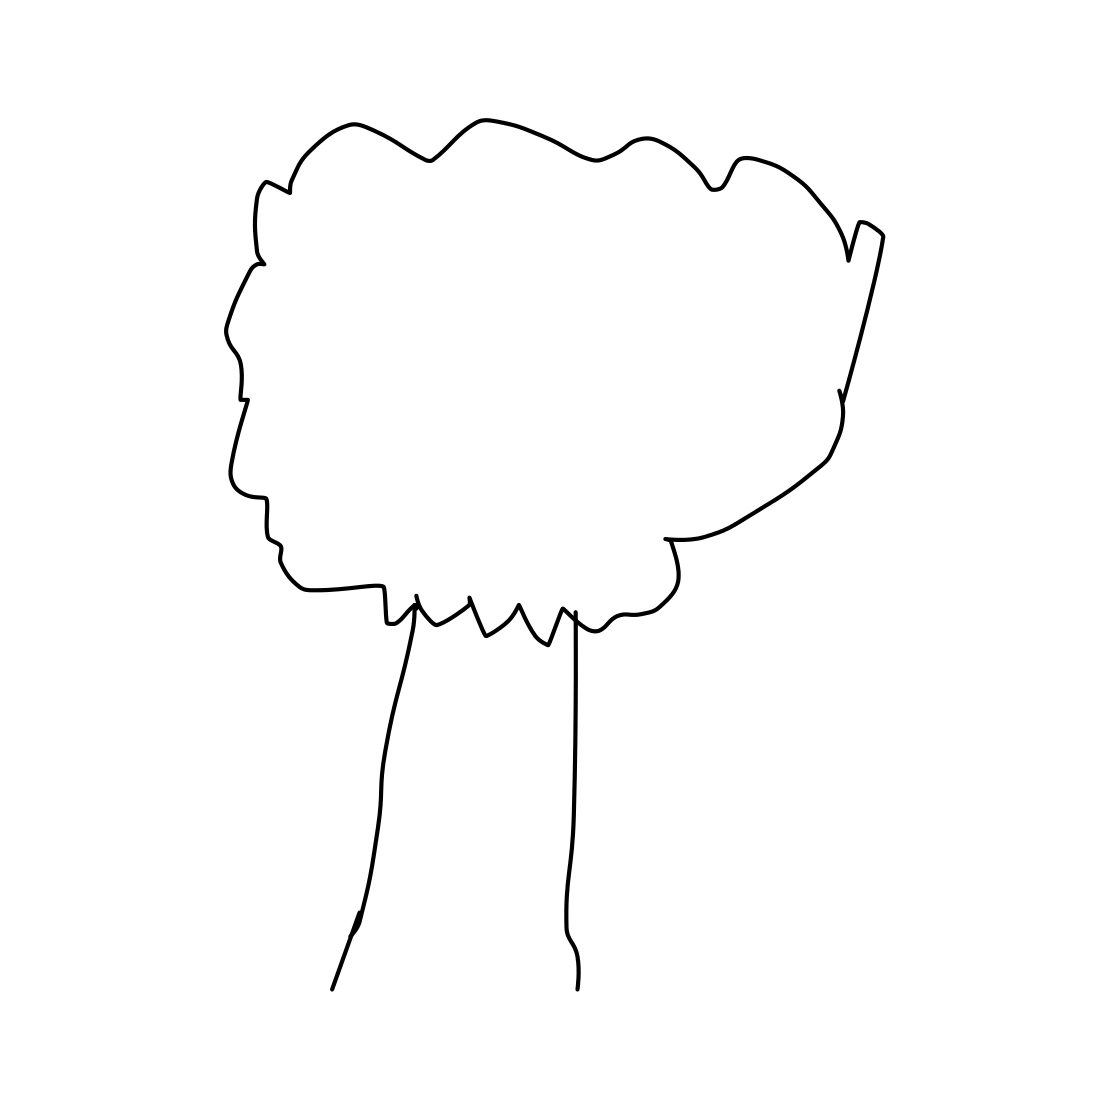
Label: tree